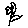
Label: flower